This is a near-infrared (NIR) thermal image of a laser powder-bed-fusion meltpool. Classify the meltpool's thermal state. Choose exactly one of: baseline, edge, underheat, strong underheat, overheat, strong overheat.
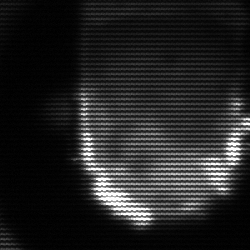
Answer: baseline